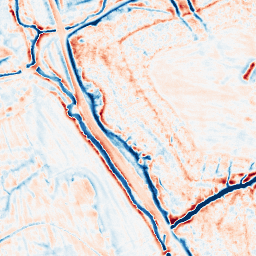
Category: edge_preserving
Decomposition family: bilateral
Decomposition parameters: d: 15
sigma_color: 25
sigma_space: 75
Upsampling method: bicubic
Upsampling parameters: scale: 2
Upsampling scale: 2